Pattern: HoriFlip
Description: Flip an image horizontally.
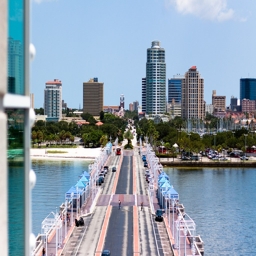